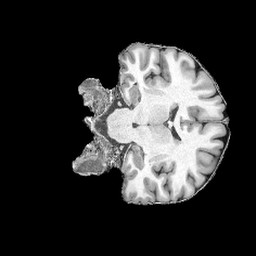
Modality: UNIT1
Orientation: coronal